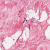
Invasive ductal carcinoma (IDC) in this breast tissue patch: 0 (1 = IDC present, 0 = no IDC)